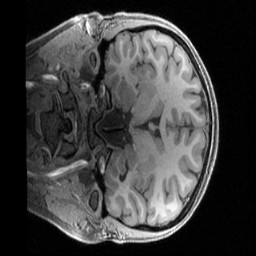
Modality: T1w
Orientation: coronal
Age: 23
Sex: female
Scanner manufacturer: siemens
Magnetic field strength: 3 T
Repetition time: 2.4 s
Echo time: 0.00224 s